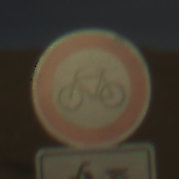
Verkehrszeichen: VerbotRadverkehr
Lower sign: EinspurigeFahrzeugeFrei2
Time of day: SunriseSunset
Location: Outdoor (Nature)
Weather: PartlyCloudy
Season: NotSpecified
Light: Natural